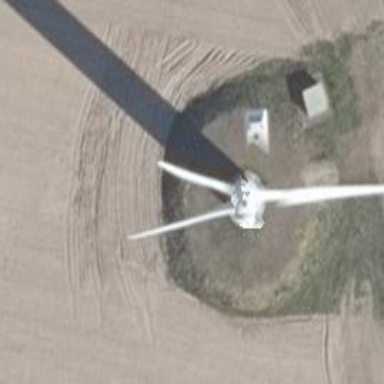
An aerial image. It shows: Wind-powered generator.